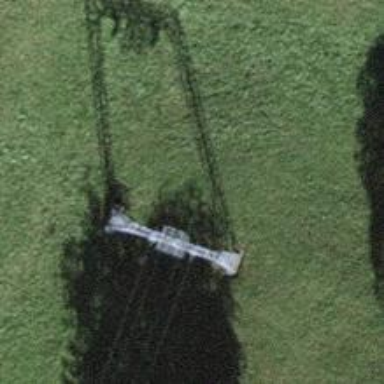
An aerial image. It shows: Pylon for aerialway.